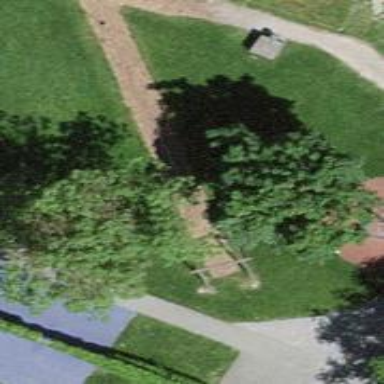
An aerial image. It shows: Playground area for leisure activities on the land.